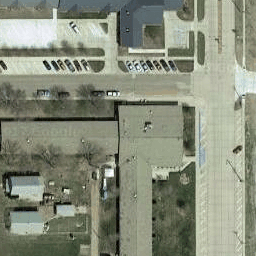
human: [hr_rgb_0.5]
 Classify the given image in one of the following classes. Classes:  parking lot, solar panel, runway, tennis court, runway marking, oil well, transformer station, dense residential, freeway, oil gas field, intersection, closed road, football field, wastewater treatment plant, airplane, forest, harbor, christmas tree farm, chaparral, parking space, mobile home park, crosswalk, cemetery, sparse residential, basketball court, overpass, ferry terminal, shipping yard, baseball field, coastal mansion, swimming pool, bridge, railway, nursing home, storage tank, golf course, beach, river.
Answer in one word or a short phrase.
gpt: nursing home